Question: My Xcode 4 Documentation is stuck at the screen below:

This same thing happened after I updated Xcode a couple of weeks ago. Apparently I need to login, but there is no way to do so within Xcode's embedded browser.
Has anyone else experienced this?
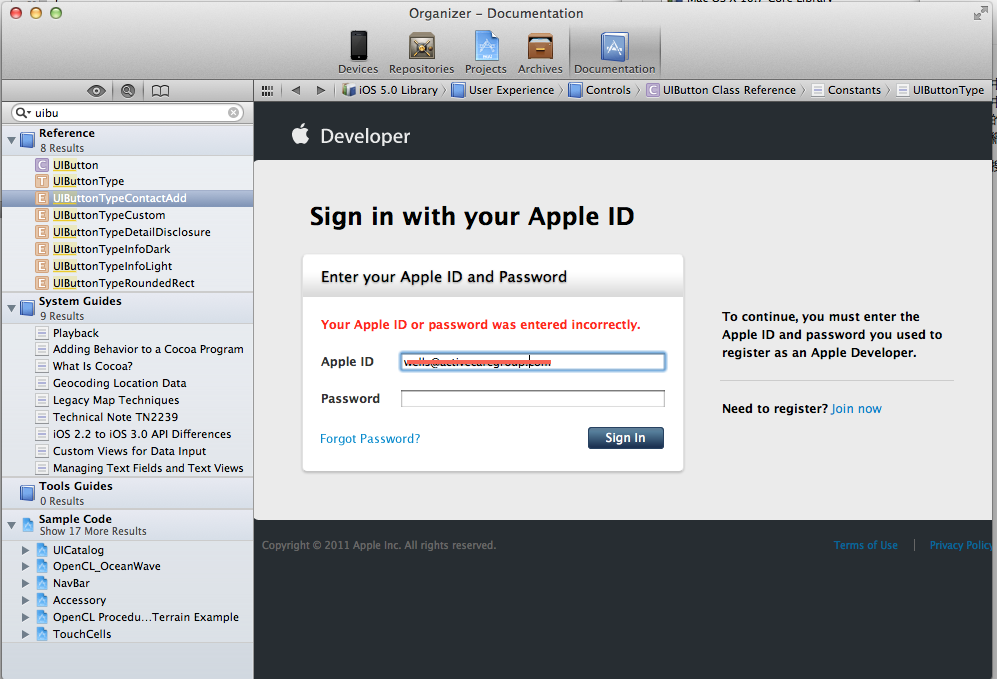
Answer: I had the same problem. To solve, I had to re-download the documentation. Press + then go to the Downloads tab and download it from there.